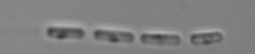
Label: Skeletonema